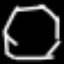
Label: octagon